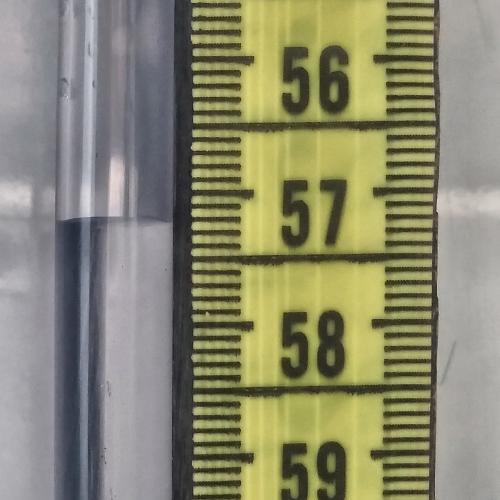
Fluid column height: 57.2 cm